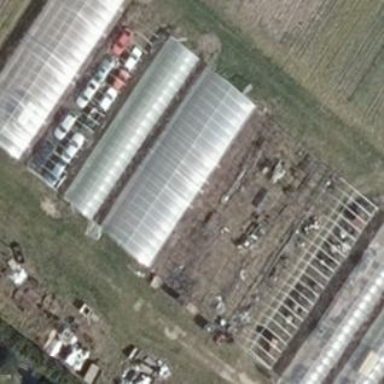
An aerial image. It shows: Greenhouse.